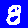
Digit: 8